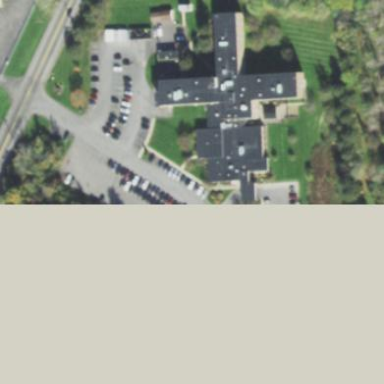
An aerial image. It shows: Nursing home building.